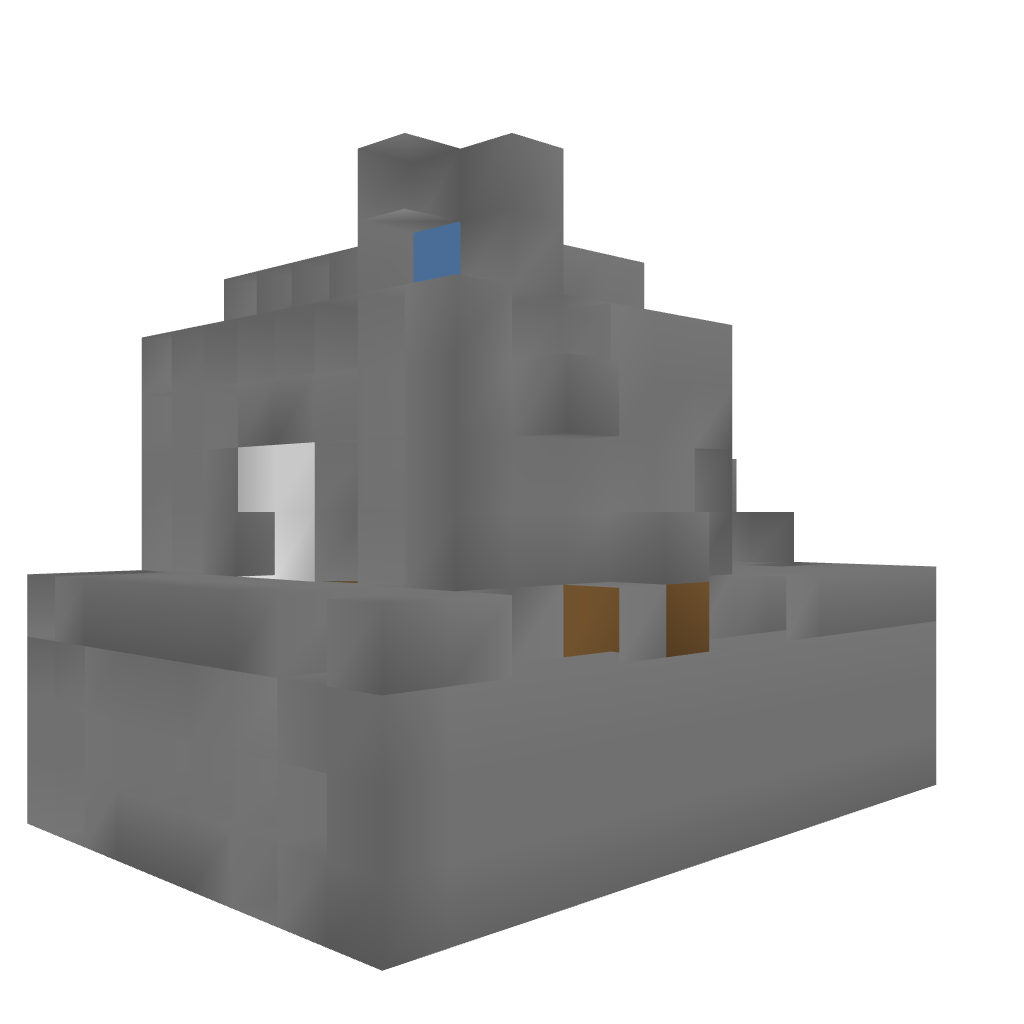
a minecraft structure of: Modern bathroom 2.0 bad low quality